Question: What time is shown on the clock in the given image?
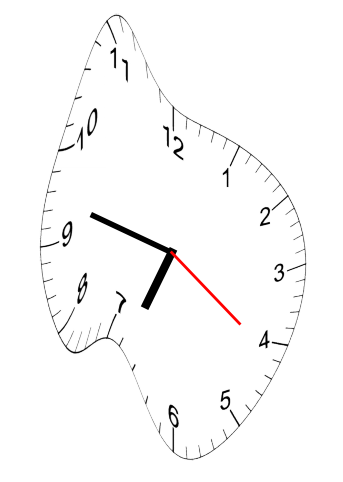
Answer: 06:47:21